Interaction volume radius: 5 \u00c5
Interaction volume height: 25 \u00c5
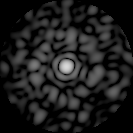
Disorder parameter: 0.8222